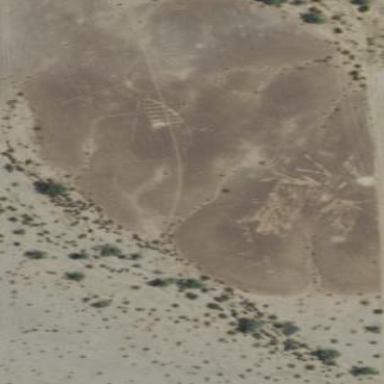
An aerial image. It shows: Archaeological site with historical significance.